Interaction volume radius: 5 \u00c5
Interaction volume height: 30 \u00c5
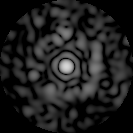
Disorder parameter: 0.8417